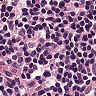
Metastatic tissue present: no